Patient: sex M, age 60
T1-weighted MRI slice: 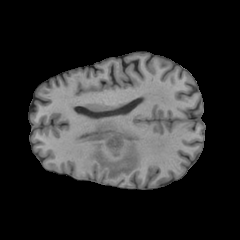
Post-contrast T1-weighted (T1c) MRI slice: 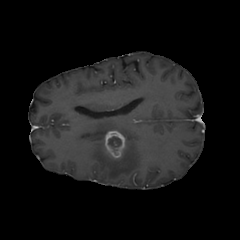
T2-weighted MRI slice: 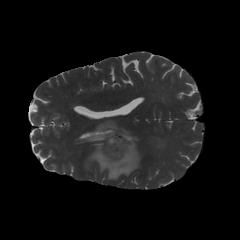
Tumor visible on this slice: yes
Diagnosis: Glioblastoma, IDH-wildtype
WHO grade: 4